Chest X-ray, PA view. Patient: 59 years old, sex M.
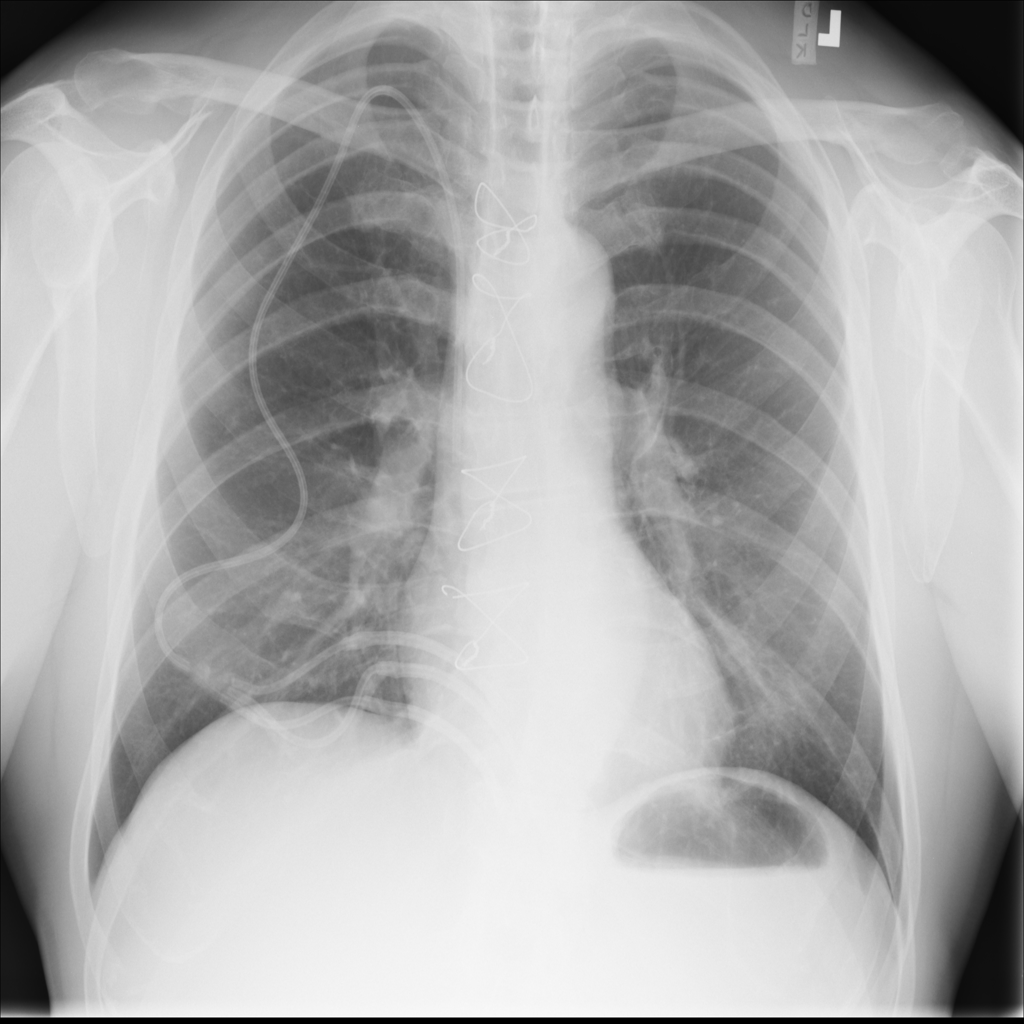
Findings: Atelectasis